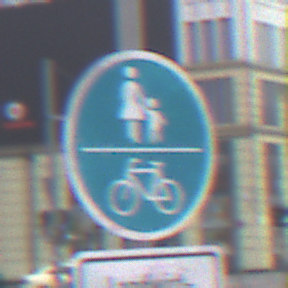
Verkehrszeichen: GemeinsamerGehUndRadweg
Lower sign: BesondereFahrzeugeUndTransportgueter6
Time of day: MorningAfternoon
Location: Outdoor (Urban)
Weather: Overcast
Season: NotSpecified
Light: Natural